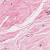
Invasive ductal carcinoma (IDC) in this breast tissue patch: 0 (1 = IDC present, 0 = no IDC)